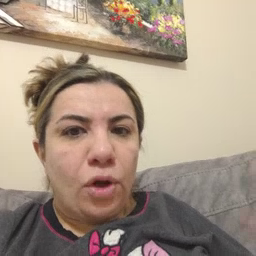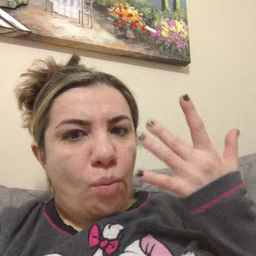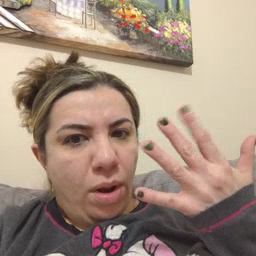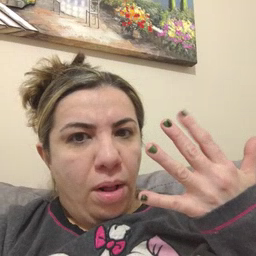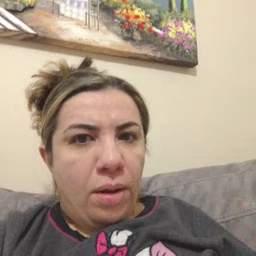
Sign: wait